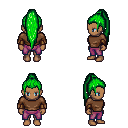
a pixel art fantasy rpg character, female body template, human, dark skin, brown long-sleeve shirt, magenta pants, green extra-long topknot hairstyle, cloth bracers, four views (front, back, left, right), 2x2 character sprite sheet, small pixel art, hard edges, no anti-aliasing